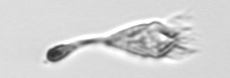
Label: Paratontonia_gracillima